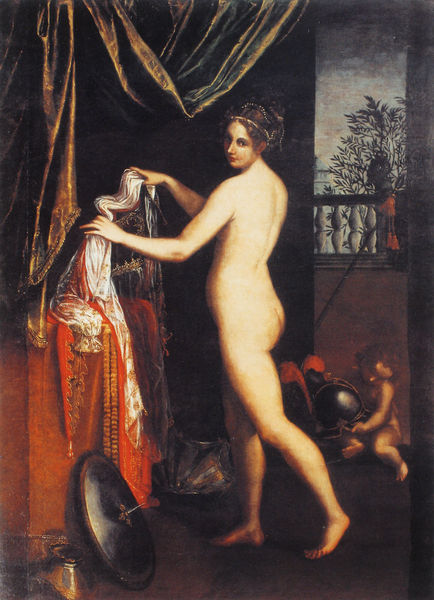
Titel: Minerva kleidet sich an
Künstler: Wienand von Steeg
Institution: Rom, Galleria Borghese
Schlagwörter: baum, dunkel, gemälde, haut, himmel, nackt, grün, fenster, frau, hell, kleid, licht, rücken, schwarz, blick, rot, tuch, gesicht, haarschmuck, kleidung, lang, mensch, vorhang, brüstung, busch, gewand, haare, kind, haarreif, perlen, engel, garten, krug, putte, balkon, ankleiden, schild, schönheit, barfuß, helm, kunst, rüstung, griechenland, venus, königin, rabe, oleander